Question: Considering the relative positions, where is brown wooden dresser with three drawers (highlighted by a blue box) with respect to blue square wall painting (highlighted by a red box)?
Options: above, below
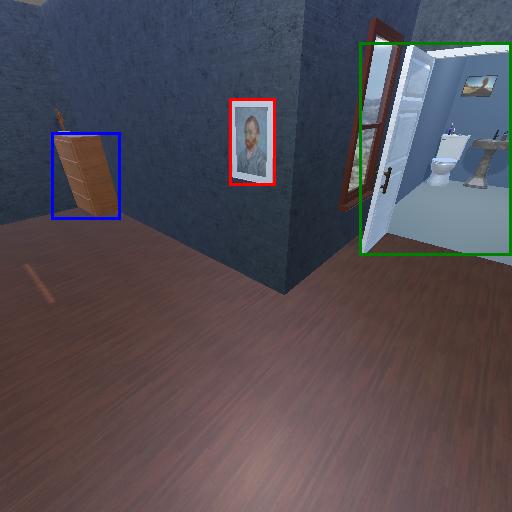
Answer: above